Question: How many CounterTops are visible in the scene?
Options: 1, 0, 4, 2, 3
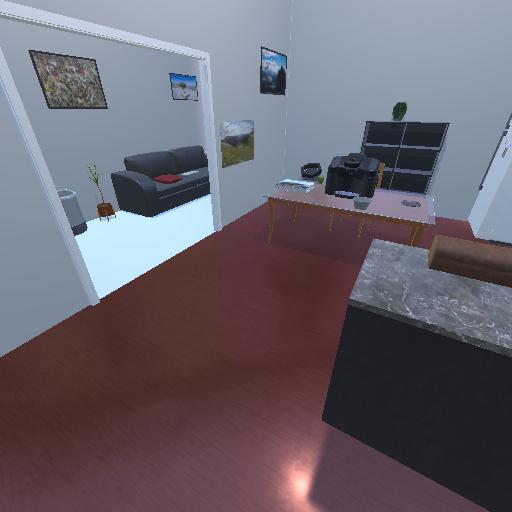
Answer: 1